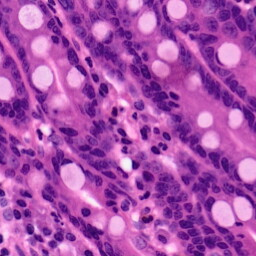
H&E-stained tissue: Pancreatic